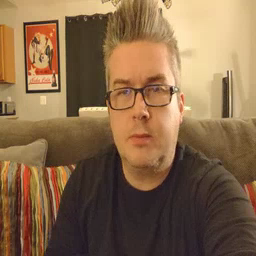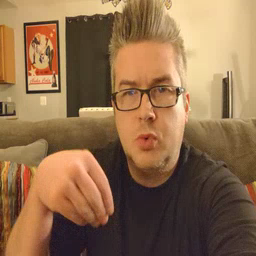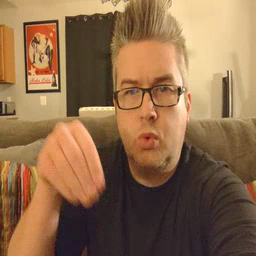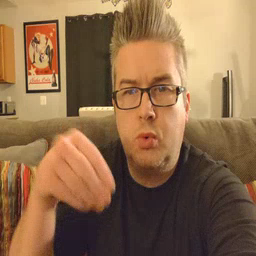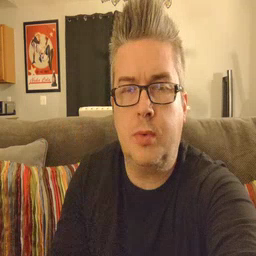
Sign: store